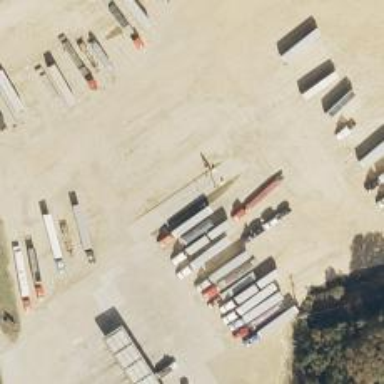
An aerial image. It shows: Weighbridge facility.